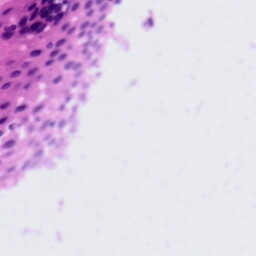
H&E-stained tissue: Tonsil